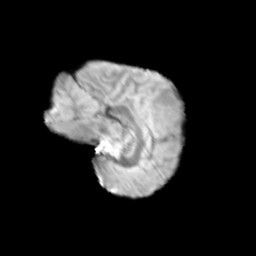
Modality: T2w
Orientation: sagittal
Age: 11
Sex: female
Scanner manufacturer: siemens
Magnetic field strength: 3 T
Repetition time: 3.8 s
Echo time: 0.07 s